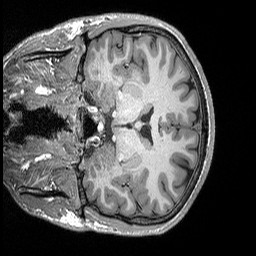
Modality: T1w
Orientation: coronal
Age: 24
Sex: male
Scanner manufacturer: siemens
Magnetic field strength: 3 T
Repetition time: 2.3 s
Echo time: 0.00298 s